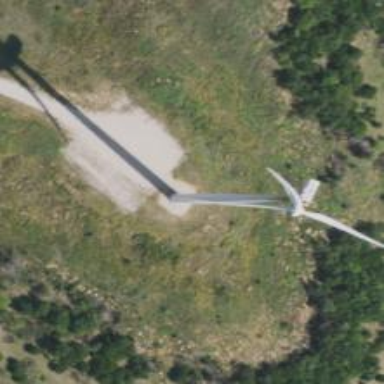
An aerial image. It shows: Wind power generator employing wind turbines.